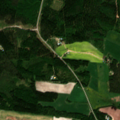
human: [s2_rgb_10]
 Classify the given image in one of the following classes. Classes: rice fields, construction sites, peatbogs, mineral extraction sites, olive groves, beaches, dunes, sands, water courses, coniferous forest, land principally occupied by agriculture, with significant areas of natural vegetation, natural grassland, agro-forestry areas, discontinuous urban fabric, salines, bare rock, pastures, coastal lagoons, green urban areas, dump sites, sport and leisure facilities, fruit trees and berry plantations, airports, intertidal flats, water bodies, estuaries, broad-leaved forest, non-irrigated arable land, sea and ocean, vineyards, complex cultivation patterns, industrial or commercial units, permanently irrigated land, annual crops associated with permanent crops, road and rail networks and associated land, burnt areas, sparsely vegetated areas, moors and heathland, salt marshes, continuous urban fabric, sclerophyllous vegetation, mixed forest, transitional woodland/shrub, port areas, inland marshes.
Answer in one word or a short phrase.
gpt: non-irrigated arable land, land principally occupied by agriculture, with significant areas of natural vegetation, coniferous forest, mixed forest